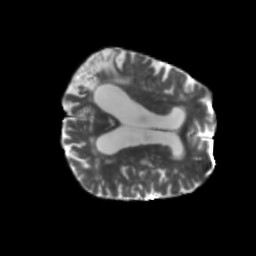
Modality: T2w
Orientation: axial
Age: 66
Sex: female
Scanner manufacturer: siemens
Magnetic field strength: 3 T
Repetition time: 5.47 s
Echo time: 0.0854 s